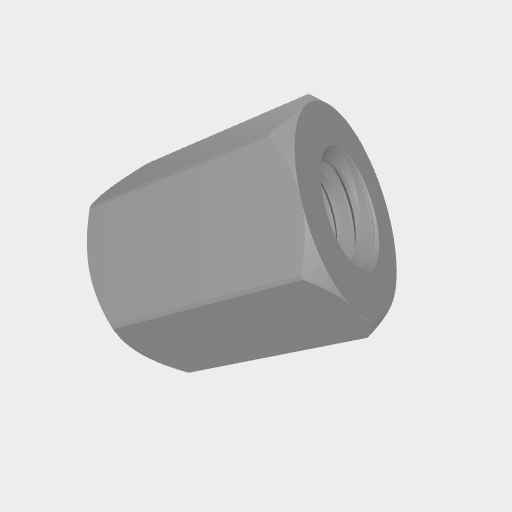
Part: Standoff8RID8